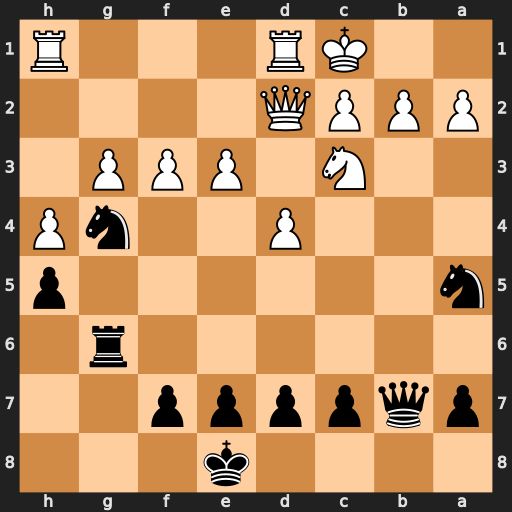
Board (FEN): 4k3/pqpppp2/6r1/n6p/3P2nP/2N1PPP1/PPPQ4/2KR3R
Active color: b
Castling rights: -
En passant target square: -
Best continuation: Nc4 b3 Nxd2